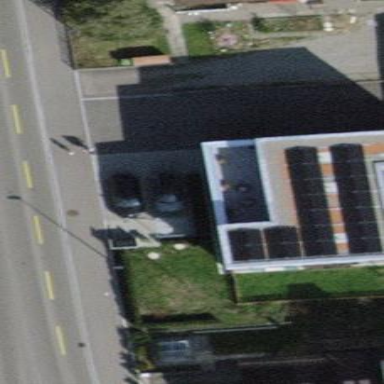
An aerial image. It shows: Detached building.